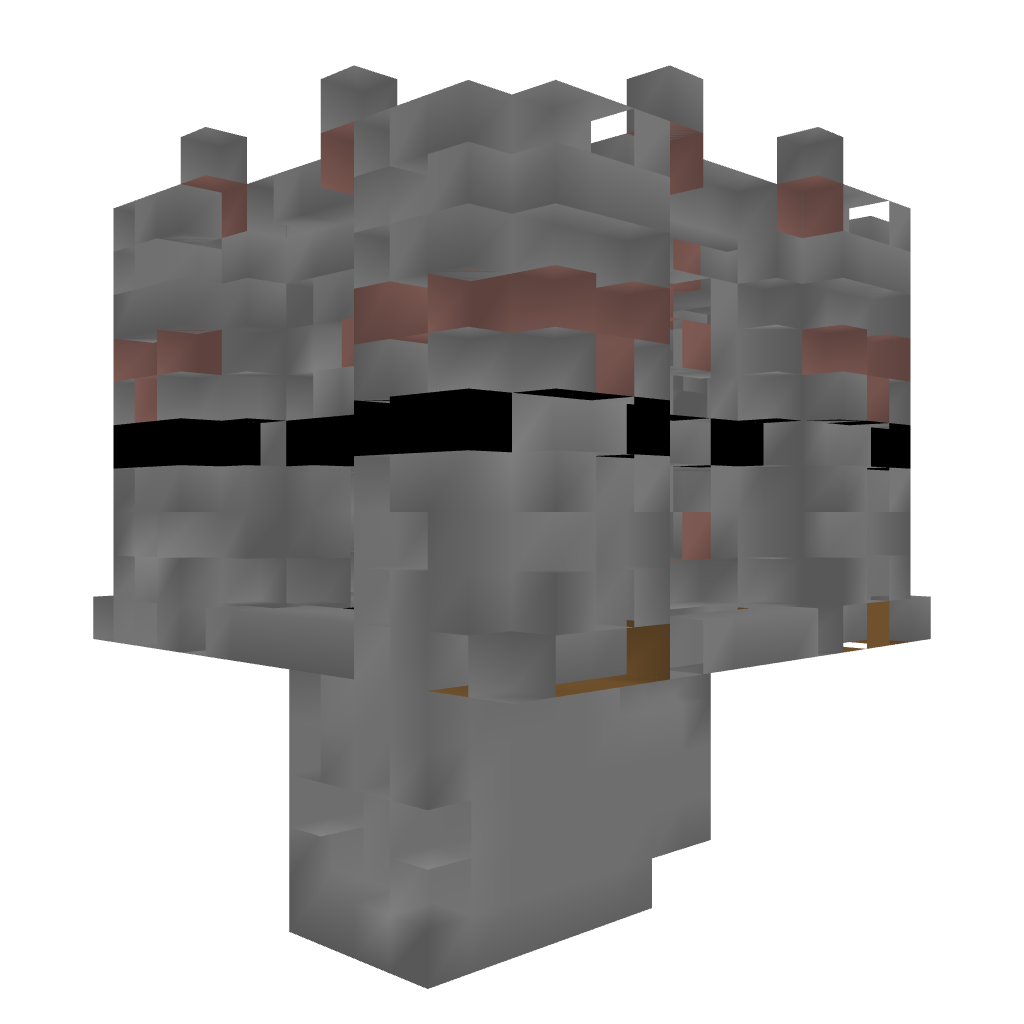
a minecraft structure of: PvP Tower [Black] 13 blocks high 1 line of black blocks in the middle of the structure